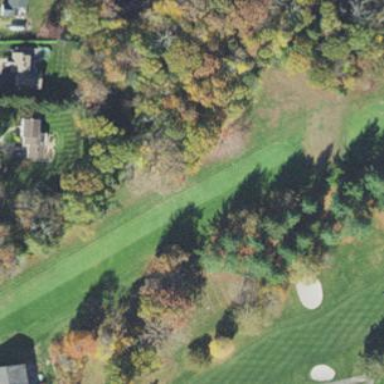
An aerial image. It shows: Grassy area designated as golf fairway.